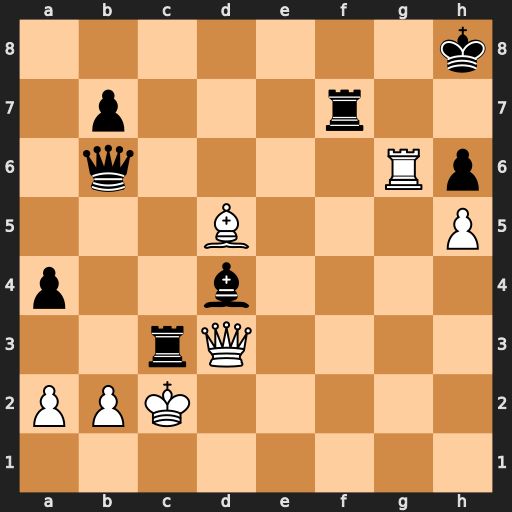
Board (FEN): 7k/1p3r2/1q4Rp/3B3P/p2b4/2rQ4/PPK5/8
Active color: w
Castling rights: -
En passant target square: -
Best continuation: bxc3 Rf2+ Kd1 Rf1+ Qxf1 Qb1+ Ke2 Qc2+ Kf3